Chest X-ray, AP view. Patient: 44 years old, sex M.
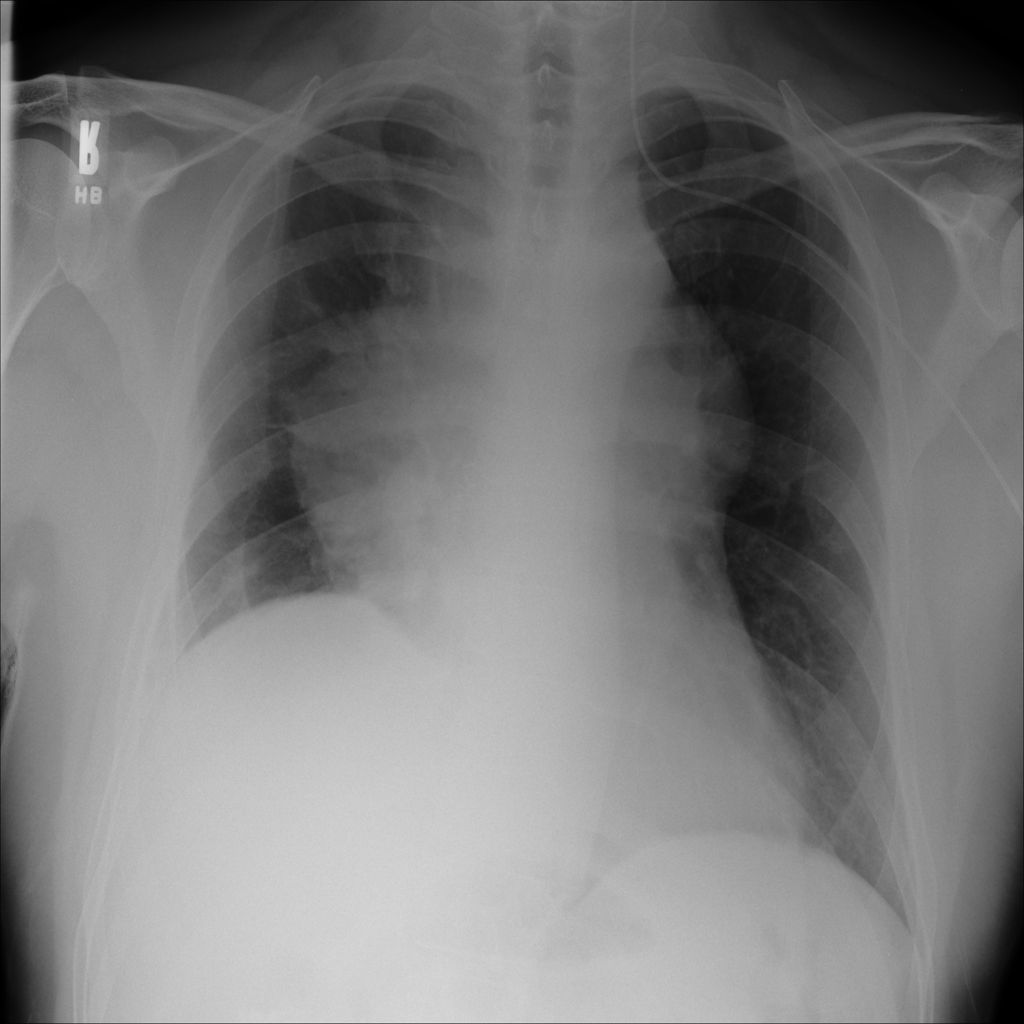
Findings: Mass